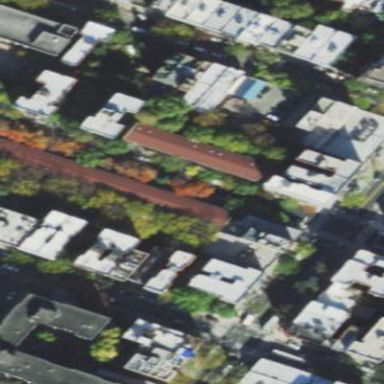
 with the roof oriented along the building."